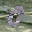
Label: 0